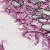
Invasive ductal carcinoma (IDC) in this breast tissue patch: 0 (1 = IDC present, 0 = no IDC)